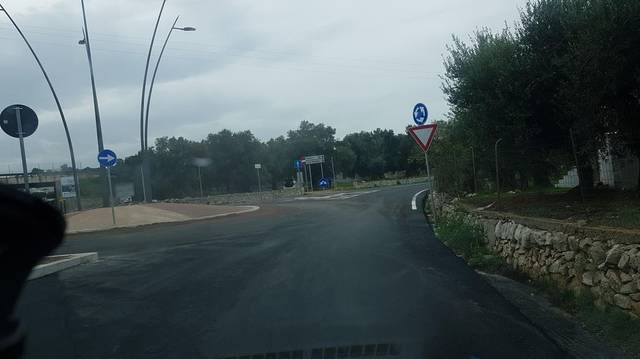
Region: Italy
Coordinates: 40.737, 17.574